Question: I'm loading a png texture with 32bit and some transparent regions. I have setted this code in my initialization function:
'''
// OpenGL
glEnable(GL_DEPTH_TEST);
glShadeModel(GL_SMOOTH);
glEnable( GL_ALPHA_TEST );
glEnable( GL_BLEND );
glBlendFunc( GL_SRC_ALPHA, GL_ONE_MINUS_SRC_ALPHA );
glClearColor( 0.0, 0.0, 0.0, 0.0 );
'''
This is how I load a texture:
'''
// Load textures
glGenTextures( 1, &this->texture );
int width, height;
unsigned char* image;
glActiveTexture( GL_TEXTURE0 );
glBindTexture( GL_TEXTURE_2D, this->texture );
std::string path = "../assets/textures/" + name;
image = SOIL_load_image( path.c_str(), &width, &height, 0, SOIL_LOAD_RGBA );
glTexImage2D( GL_TEXTURE_2D, 0, GL_RGBA, width, height, 0, GL_RGBA, GL_UNSIGNED_BYTE, image );
SOIL_free_image_data( image );
glUniform1i( glGetUniformLocation( shader->shader, "materialTex" ), 0 );
glTexParameteri( GL_TEXTURE_2D, GL_TEXTURE_WRAP_S, GL_CLAMP_TO_EDGE );
glTexParameteri( GL_TEXTURE_2D, GL_TEXTURE_WRAP_T, GL_CLAMP_TO_EDGE );
glTexParameteri( GL_TEXTURE_2D, GL_TEXTURE_MIN_FILTER, GL_LINEAR );
glTexParameteri( GL_TEXTURE_2D, GL_TEXTURE_MAG_FILTER, GL_LINEAR );
'''
This is the effect I get:

I'm trying to make the grass background go from black to transparent.
Can you help me?
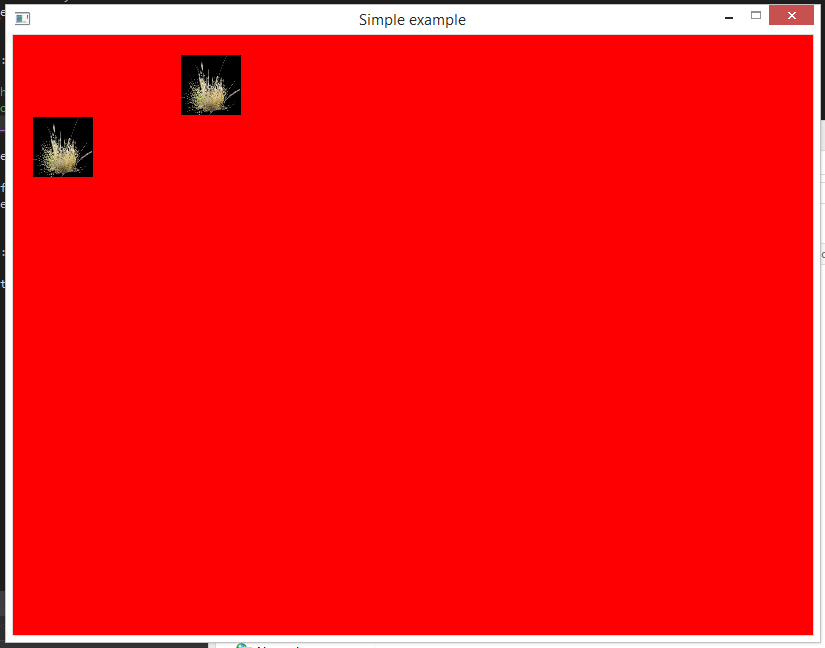
Answer: There are a couple of problems here, but they all boil down to the fact that alpha transparency is order dependent.
It is not clear why you are using a depth buffer in the first place. The application appears to be 2D and furthermore you seem to be drawing every one of your 2D layers with the same depth. Nevertheless, the red background you are trying to draw needs to be drawn first.
If you drew the background with depth testing enabled, it would write its depth value to the depth buffer and then the other sprites you tried to draw on top of it would fail because the default depth test is 'GL_LESS' (this rejects parts of objects with the same depth). If you disable depth testing when you draw the background, that also disables depth writes, and that is one possible way to fix your problem.
Realistically, you could just eliminate depth testing altogether and follow the golden rule for alpha blending:
-